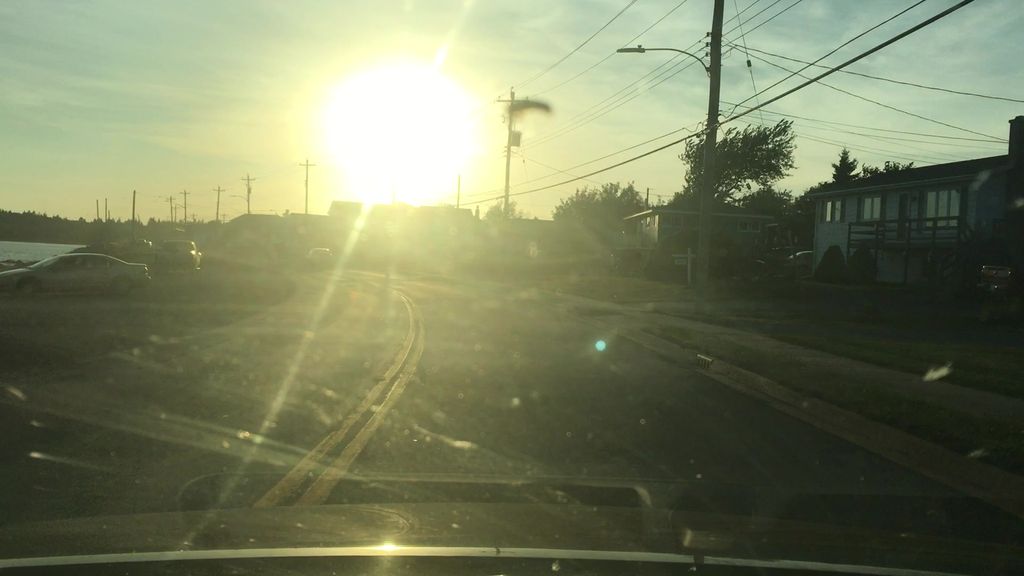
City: halifax